Question: I am using a SQL database called as MusicChannel which will hold the new added songs with artists. When I try to add something, it gives me a error saying:
> SqlException: The INSERT statement conflicted with the FOREIGN KEY constraint "FK__Songs__ArtistID__36B12243". The conflict occurred in database "MusicChannel", table "dbo.Artists", column 'ArtistID'.
The statement has been terminated.
I created the table in order of Artists, MusicTypes and Songs. Songs have 2 FK as ArtistID and MusicTypeID. Artists' PK is ArtistID. MusicTypes' PK is MusicTypeID. Is this happening because the names are the same?
Here is the Model:
'''
public IActionResult Insert(NewSongVm formContent)
{
if (formContent.MusicTypeID == -1)
{
//
}
MusicChannelContext ctx = new MusicChannelContext();
Song song = new Song();
Artist artist = new Artist();
song.SongID = formContent.SongID;
song.SongName = formContent.SongName;
song.SongLength = formContent.SongLength;
song.SongLink = formContent.SongLink;
song.MusicTypeID = formContent.MusicTypeID;
song.ArtistID = formContent.ArtistID;
artist.ArtistID = formContent.ArtistID;
artist.ArtistName = formContent.ArtistName;
ctx.Artists.Add(artist);
ctx.Songs.Add(song);
ctx.SaveChanges();
return View();
}
//context:
public class MusicChannelContext:DbContext
{
protected override void OnConfiguring(DbContextOptionsBuilder optionsBuilder)
{
optionsBuilder.UseSqlServer("server=.;database=MusicChannel;trusted_connection=true;");
}
public DbSet<Song> Songs { get; set; }
public DbSet<Artist> Artists { get; set; }
public DbSet<MusicType> MusicTypes { get; set; }
}
'''

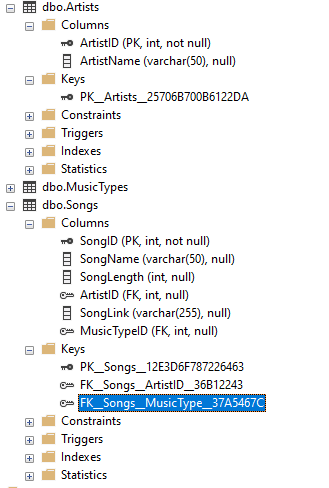
Answer: You need to save changes in Artist table, Add command does not create a record in the database,
Another solution in drop FK constraint from table in database, then you can create records in any orders you want.
Check flowing sample:
'''
MusicChannelContext ctx = new MusicChannelContext();
Artist artist = new Artist();
artist.ArtistID = formContent.ArtistID;
artist.ArtistName = formContent.ArtistName;
ctx.Artists.Add(artist);
ctx.SaveChanges();
Song song = new Song();
song.SongID = formContent.SongID;
song.SongName = formContent.SongName;
song.SongLength = formContent.SongLength;
song.SongLink = formContent.SongLink;
song.MusicTypeID = formContent.MusicTypeID;
song.ArtistID = formContent.ArtistID;
ctx.Songs.Add(song);
ctx.SaveChanges();
'''